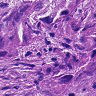
Metastatic tissue present: yes